Question: How I can make the cursor of tab bar with an arrow
like this?

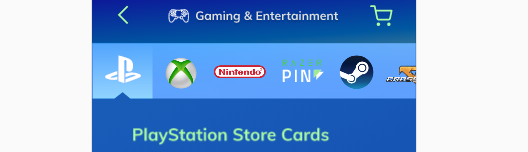
Answer: You can achieve your desire indicator using custom painter and tabindicator.
'''
import 'package:flutter/material.dart';
class Delete extends StatefulWidget {
Delete({Key key}) : super(key: key);
@override
_DeleteState createState() => _DeleteState();
}
class _DeleteState extends State<Delete> with SingleTickerProviderStateMixin {
@override
Widget build(BuildContext context) {
return DefaultTabController(
length: 3,
child: Scaffold(
appBar: AppBar(
bottom: TabBar(
indicatorSize: TabBarIndicatorSize.tab,
indicator: CircleTabIndicator(color: Colors.orange),
tabs: <Widget>[
Tab(
child: Text(
'fruits',
),
),
Tab(
child: Text(
'vegetables',
),
),
Tab(
child: Text(
'berries',
),
),
],
),
),
body: TabBarView(
children: <Widget>[
Center(child: Text('Tab 1')),
Center(child: Text('Tab 2')),
Center(child: Text('Tab 3')),
],
),
),
);
}
}
class CircleTabIndicator extends Decoration {
final BoxPainter _painter;
CircleTabIndicator({@required Color color})
: _painter = _CirclePainter(color);
@override
BoxPainter createBoxPainter([onChanged]) => _painter;
}
class _CirclePainter extends BoxPainter {
final Paint _paint;
_CirclePainter(Color color)
: _paint = Paint()
..color = color
..isAntiAlias = true;
@override
void paint(Canvas canvas, Offset offset, ImageConfiguration cfg) {
Path _trianglePath = Path();
_trianglePath.moveTo(cfg.size.width / 2 - 10, cfg.size.height);
_trianglePath.lineTo(cfg.size.width / 2 + 10, cfg.size.height);
_trianglePath.lineTo(cfg.size.width / 2, cfg.size.height - 10);
_trianglePath.lineTo(cfg.size.width / 2 - 10, cfg.size.height);
_trianglePath.close();
canvas.drawPath(_trianglePath, _paint);
}
}
'''